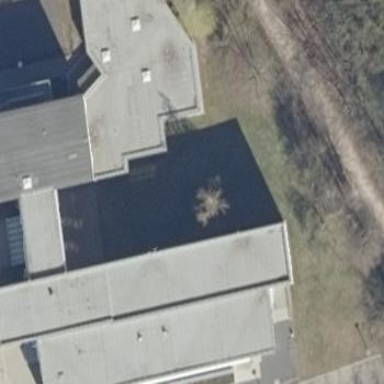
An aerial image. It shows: School building.